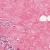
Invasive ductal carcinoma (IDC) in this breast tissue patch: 0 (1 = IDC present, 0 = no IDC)